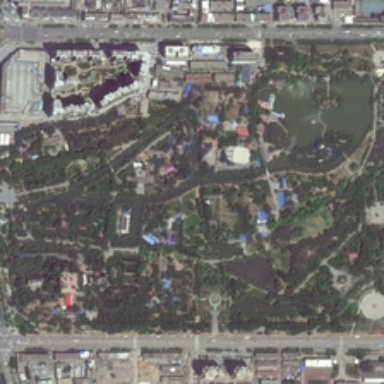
An island are in the middle of the lake .